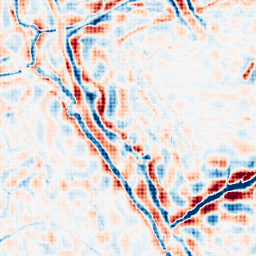
Category: wavelet
Decomposition family: wavelet_dwt
Decomposition parameters: wavelet: db8
level: 4
Upsampling method: sinc_hamming
Upsampling parameters: scale: 4
kernel_size: 4
Upsampling scale: 4